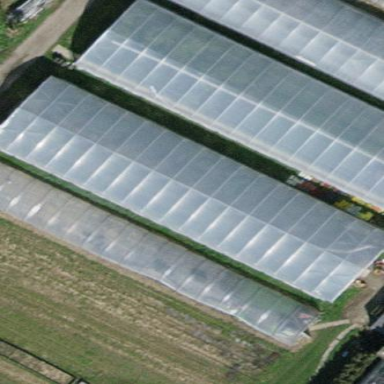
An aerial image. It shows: Greenhouse.